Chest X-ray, AP view. Patient: 83 years old, sex M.
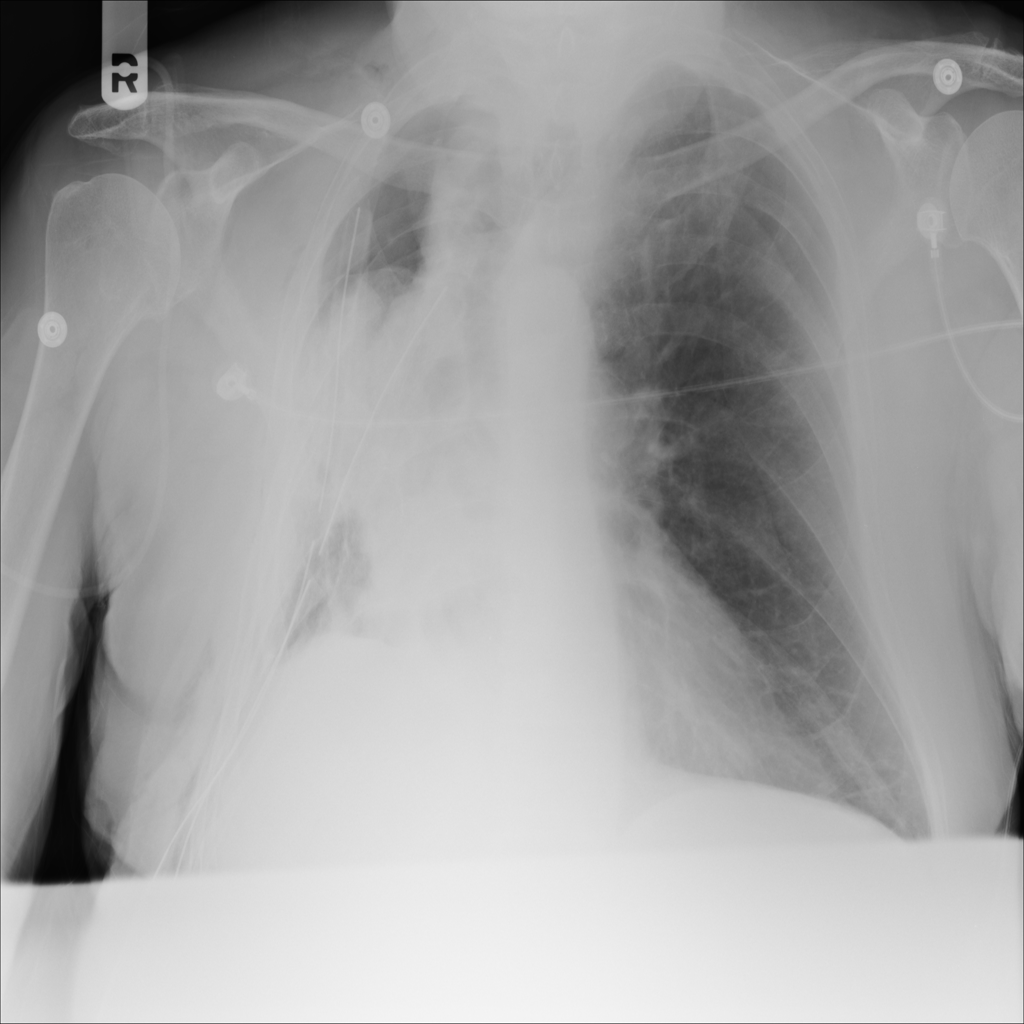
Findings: Pneumothorax